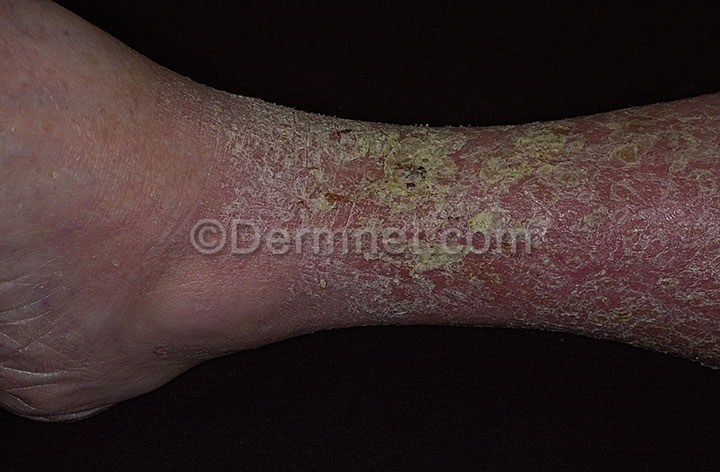
Disease: Eczema Photos